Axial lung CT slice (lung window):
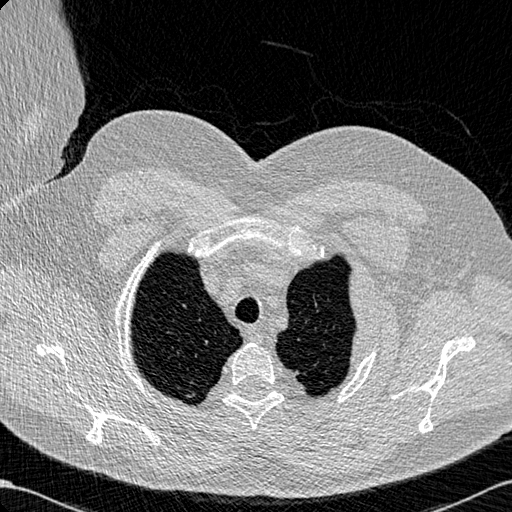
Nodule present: yes
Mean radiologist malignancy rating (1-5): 3